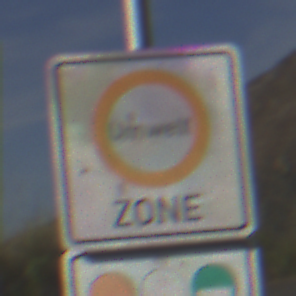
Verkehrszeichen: BeginnUmweltzone
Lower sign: FreistellungVomVerkehrsverbot1
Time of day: MorningAfternoon
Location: Outdoor (RoadRail)
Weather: PartlyCloudy
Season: NotSpecified
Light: Natural